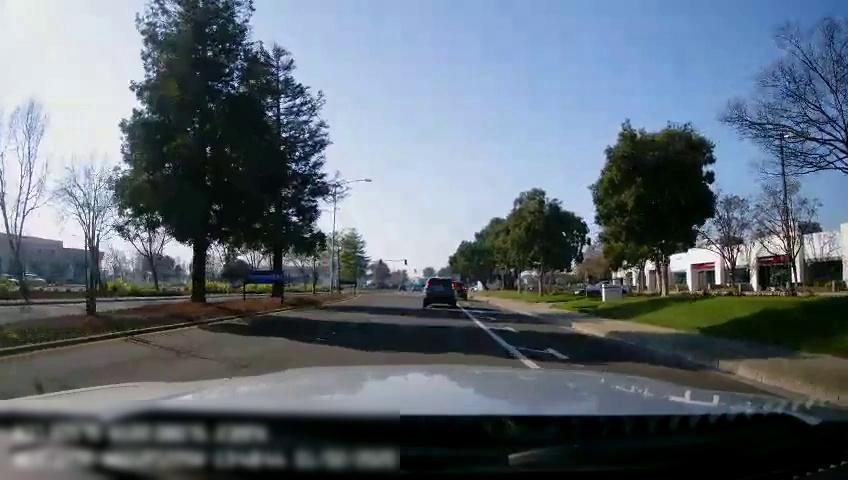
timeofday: Day
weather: Sunny
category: Drivable Space
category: Drivable Space
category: Vehicles | SUV
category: Vehicles | SUV
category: Lanes | Current Lane
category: Lanes | Alternate Lane